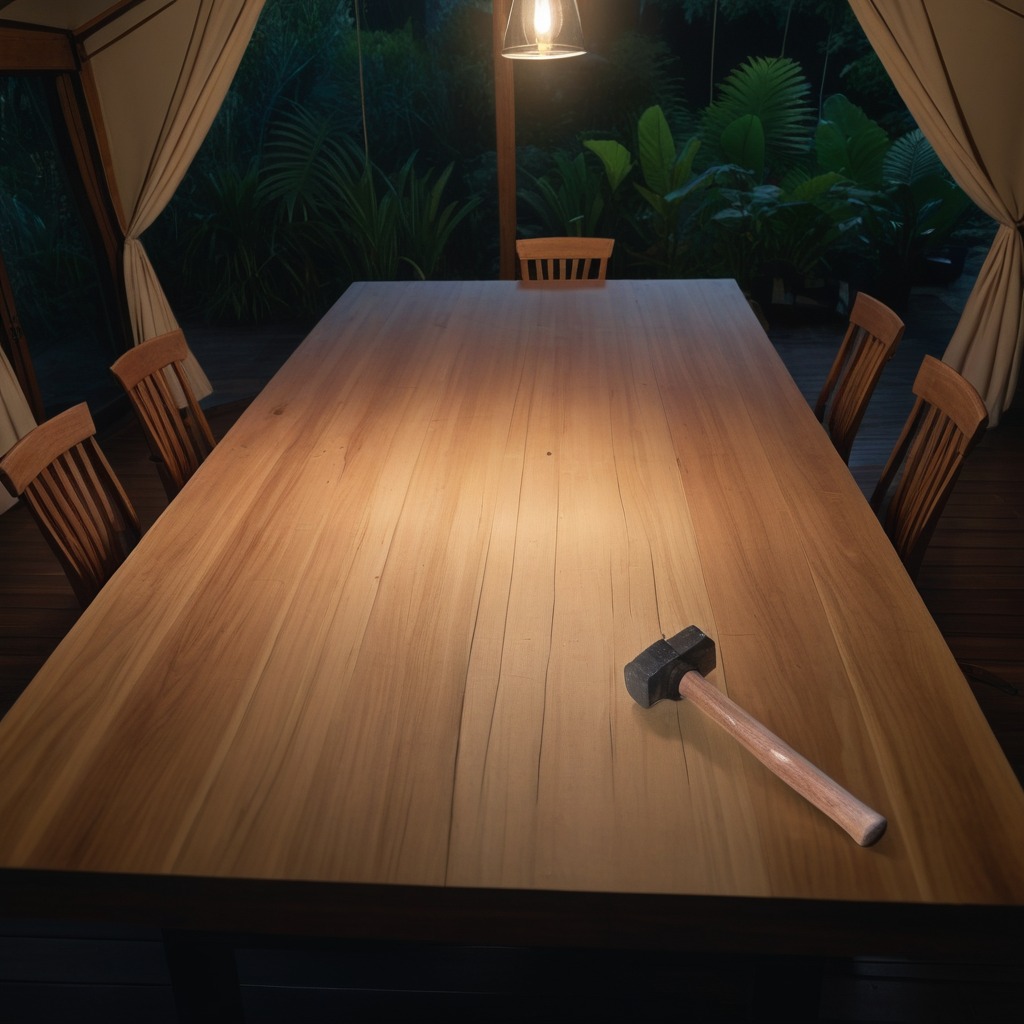
A hammer is lying on a clean wooden table inside a jungle field workshop tent at night dim ambient light soft shadows worn but